Question: I have a UIView which includes a UIButton which is partially on UIView. I have a problem when I draw a border on my UIView. Please have a look at my screenshot:

You can see the border is above the UIButton, why? Can anybody suggest? Thanks
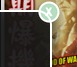
Answer: Thanks for <URL>, I found a solution.
1. Basically the border is always drawn on top of everything
2. What I did is: Create a UIView with color of border Create another UIView as the child the main UIView which is a little bit smaller than the first one. The color of this newly create UIView is the main color
Here is the code:
'''
self.layer.cornerRadius = 15;
self.layer.masksToBounds = YES;
self.backView.layer.cornerRadius = 15;
self.backView.layer.masksToBounds = YES;
'''
The result is:

It's more or less what I need although it's not perfect.